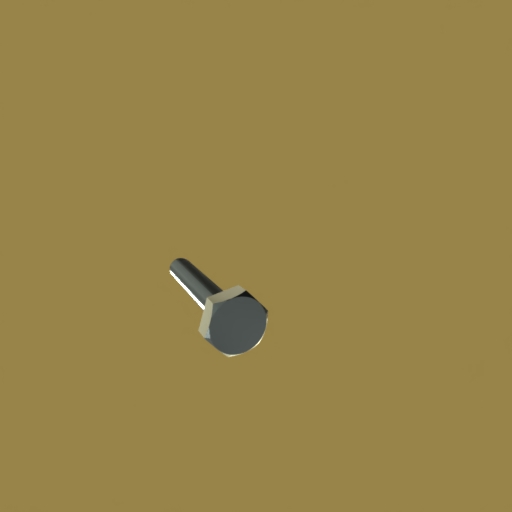
Label: bolt